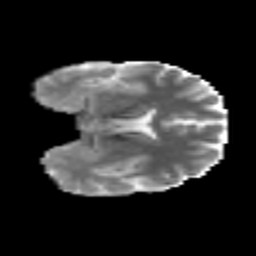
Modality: MD
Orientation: coronal
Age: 44
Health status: ill
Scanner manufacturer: philips
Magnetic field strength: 3 T
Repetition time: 9 s
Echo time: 0.127 s